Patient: sex M, age 61
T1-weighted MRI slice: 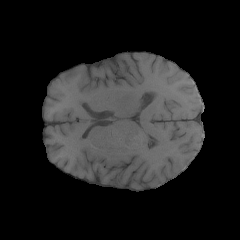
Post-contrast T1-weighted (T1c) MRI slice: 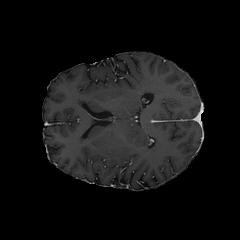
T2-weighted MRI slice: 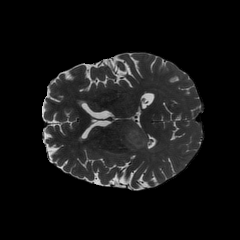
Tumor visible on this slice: yes
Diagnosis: Glioblastoma, IDH-wildtype
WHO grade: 4